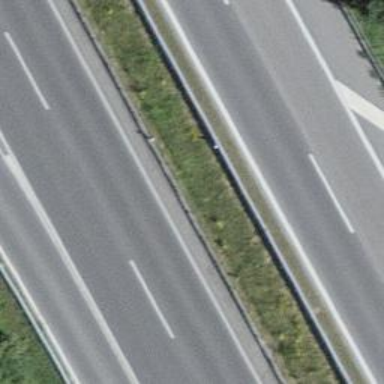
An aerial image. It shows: Asphalt motorway link.